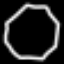
Label: octagon